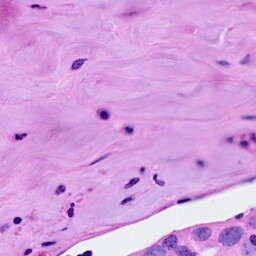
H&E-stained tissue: Breast